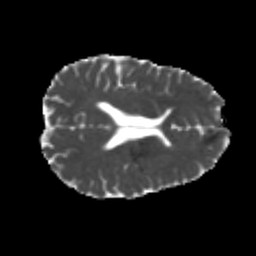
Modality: MD
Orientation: axial
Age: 22
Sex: male
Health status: healthy
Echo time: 0.074 s